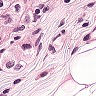
Metastatic tissue present: yes